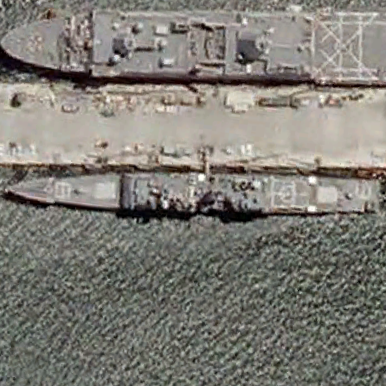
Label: cruiser